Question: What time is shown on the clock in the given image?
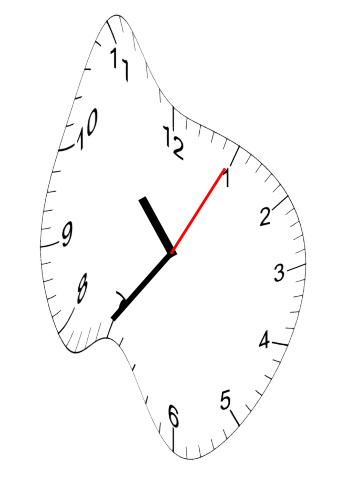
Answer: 10:36:05